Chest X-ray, PA view. Patient: 57 years old, sex F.
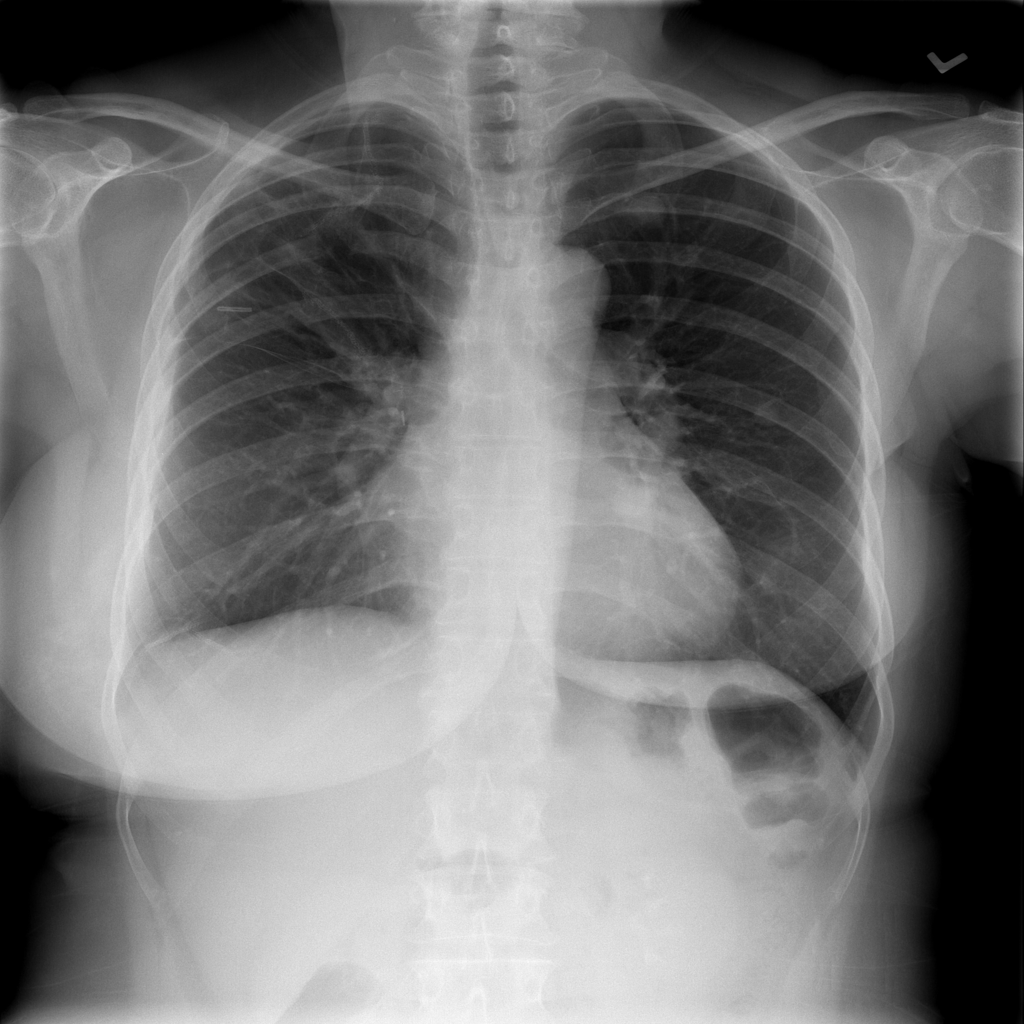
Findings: Effusion, Nodule